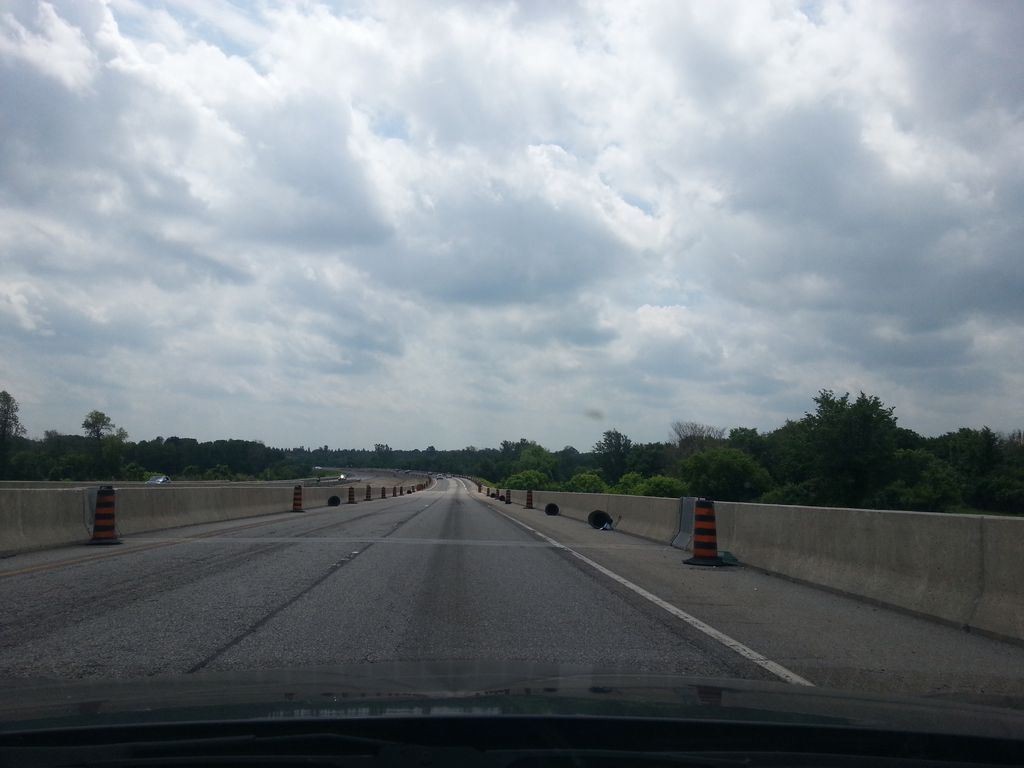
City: ottawa-gatineau